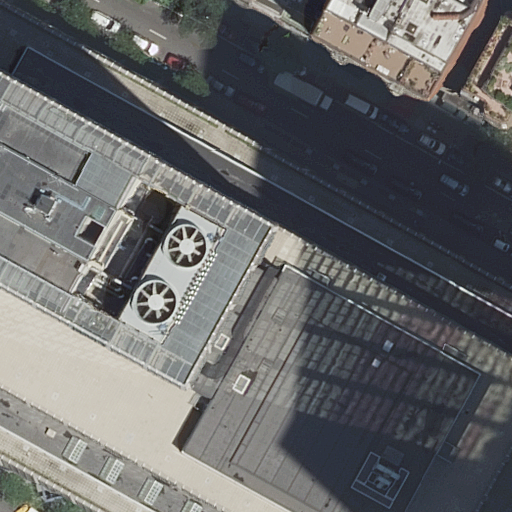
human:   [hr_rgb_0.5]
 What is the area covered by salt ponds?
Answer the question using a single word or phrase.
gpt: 0m2

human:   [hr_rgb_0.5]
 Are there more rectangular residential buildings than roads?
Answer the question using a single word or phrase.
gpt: yes

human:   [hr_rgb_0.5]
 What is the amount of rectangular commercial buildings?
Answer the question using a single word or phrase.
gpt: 1

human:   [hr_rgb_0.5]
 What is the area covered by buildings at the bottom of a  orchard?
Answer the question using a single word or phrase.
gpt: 0m2

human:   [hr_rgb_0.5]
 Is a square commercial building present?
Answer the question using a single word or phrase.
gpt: no

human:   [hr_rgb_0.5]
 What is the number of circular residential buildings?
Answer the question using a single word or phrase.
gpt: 0

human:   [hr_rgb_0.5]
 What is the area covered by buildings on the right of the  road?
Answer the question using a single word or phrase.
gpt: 781m2

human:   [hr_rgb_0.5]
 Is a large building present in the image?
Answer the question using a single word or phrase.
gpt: yes

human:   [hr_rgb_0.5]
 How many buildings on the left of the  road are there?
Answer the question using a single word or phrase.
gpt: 1

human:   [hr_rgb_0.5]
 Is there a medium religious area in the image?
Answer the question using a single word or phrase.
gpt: no

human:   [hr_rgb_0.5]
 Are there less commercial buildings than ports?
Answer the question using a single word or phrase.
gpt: no

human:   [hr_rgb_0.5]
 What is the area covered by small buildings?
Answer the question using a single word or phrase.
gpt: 0m2

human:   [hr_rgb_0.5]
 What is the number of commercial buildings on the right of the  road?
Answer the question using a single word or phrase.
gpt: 0

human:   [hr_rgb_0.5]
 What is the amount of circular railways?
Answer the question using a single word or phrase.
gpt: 0

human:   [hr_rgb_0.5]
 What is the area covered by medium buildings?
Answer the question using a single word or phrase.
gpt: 613m2

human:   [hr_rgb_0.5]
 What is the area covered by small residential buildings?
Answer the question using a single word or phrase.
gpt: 0m2

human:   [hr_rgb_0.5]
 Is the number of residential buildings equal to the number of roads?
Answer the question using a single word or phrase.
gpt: no

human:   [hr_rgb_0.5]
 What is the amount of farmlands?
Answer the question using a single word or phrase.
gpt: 0

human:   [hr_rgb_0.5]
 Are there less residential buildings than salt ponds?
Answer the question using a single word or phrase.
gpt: no

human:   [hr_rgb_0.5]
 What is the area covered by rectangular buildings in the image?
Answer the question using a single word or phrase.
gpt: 1044m2

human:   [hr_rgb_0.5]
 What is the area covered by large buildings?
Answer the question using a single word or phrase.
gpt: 1212m2

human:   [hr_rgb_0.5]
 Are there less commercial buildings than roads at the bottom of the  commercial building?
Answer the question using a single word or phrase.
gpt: no

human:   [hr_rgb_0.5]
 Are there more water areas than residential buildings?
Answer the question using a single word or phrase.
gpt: no

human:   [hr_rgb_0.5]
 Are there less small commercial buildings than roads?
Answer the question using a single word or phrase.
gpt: no

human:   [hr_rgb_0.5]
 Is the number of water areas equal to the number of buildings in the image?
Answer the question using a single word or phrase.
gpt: no

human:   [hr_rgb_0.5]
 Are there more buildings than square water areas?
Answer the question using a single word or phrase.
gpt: yes

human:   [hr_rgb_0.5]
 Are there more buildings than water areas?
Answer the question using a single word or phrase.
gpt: yes

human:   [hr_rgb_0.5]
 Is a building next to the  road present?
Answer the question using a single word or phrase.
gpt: yes

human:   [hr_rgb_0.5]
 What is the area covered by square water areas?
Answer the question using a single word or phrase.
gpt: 0m2

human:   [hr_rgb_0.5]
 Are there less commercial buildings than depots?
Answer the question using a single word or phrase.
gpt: no

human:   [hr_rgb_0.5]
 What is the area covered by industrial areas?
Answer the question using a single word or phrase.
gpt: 0m2

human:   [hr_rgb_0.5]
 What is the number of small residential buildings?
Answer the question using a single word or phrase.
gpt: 0

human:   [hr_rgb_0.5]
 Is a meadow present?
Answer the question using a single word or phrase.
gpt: no

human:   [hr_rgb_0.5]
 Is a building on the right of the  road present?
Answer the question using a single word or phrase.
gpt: yes

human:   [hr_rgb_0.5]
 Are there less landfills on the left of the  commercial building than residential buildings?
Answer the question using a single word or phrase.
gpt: yes

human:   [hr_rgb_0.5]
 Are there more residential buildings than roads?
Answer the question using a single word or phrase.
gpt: yes